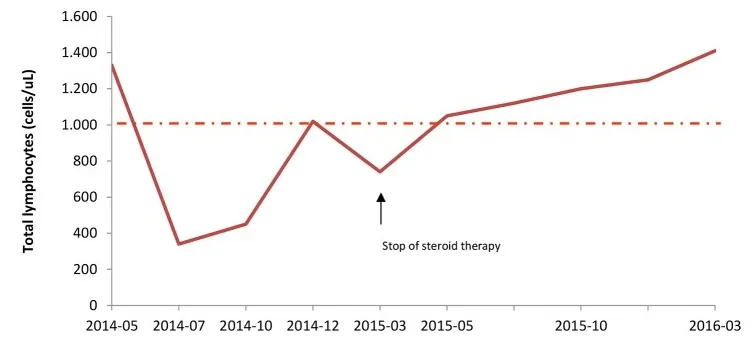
Lymphocyte counts during corticosteroid therapy. Total lymphocytes count was measured at diagnosis (05/2014) until the end of patient follow-up. Steroid treatment, started on May 2014, led to severe lymphopenia; but, immunosuppressive therapy withdrawal on March 2015 resulted in normal lymphocyte count. The intermittent line indicates the lower range of normal lymphocyte count.
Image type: pathology (masson_trichrome)